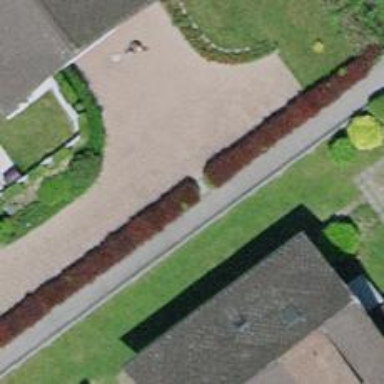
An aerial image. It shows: Hedge barrier.